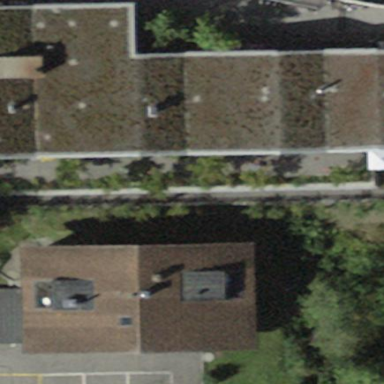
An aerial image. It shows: Nursing home building.